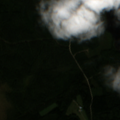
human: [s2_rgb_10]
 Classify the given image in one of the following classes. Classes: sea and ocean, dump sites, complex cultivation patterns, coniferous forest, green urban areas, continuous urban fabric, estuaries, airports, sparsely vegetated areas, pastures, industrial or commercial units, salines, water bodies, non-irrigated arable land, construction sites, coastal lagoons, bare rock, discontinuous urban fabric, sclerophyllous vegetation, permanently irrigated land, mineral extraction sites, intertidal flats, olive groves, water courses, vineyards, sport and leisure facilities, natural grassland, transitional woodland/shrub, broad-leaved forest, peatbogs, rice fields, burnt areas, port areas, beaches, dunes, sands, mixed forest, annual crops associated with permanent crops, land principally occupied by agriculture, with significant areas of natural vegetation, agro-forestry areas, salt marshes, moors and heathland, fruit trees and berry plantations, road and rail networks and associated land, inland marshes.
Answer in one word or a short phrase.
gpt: coniferous forest, mixed forest, transitional woodland/shrub, peatbogs, water bodies